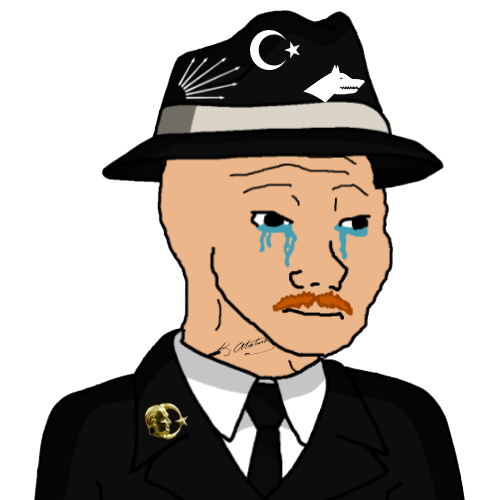
Label: 5_Doomer